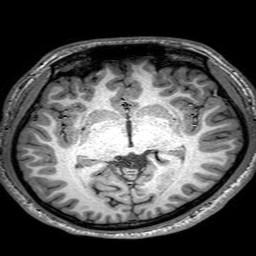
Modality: T1w
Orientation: coronal
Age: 20
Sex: male
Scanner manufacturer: philips
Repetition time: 0.008909 s
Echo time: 0.0046 s